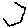
Label: hexagon